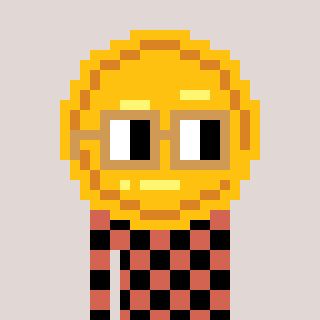
a pixel art character with square brown glasses, a medal-shaped head and a peachy-colored body on a warm background